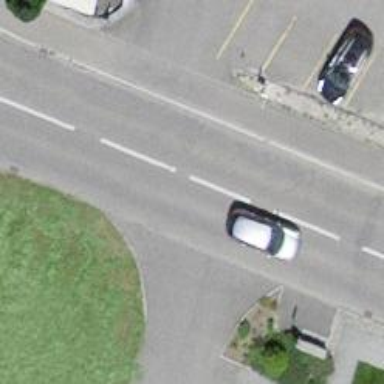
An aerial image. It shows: Public transport stop position.